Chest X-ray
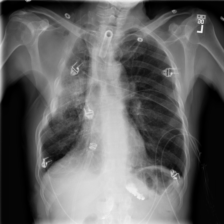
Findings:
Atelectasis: negative
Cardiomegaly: negative
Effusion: negative
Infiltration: negative
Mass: negative
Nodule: negative
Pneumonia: negative
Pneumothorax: negative
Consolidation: negative
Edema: negative
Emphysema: positive
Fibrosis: negative
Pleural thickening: negative
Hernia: negative